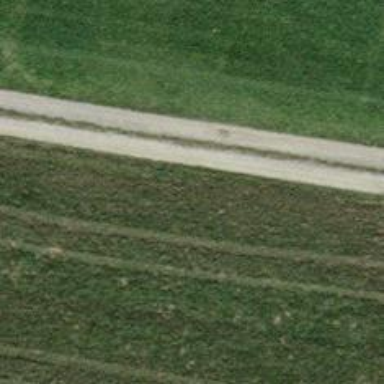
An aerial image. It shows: Track with grade 3 tracktype.